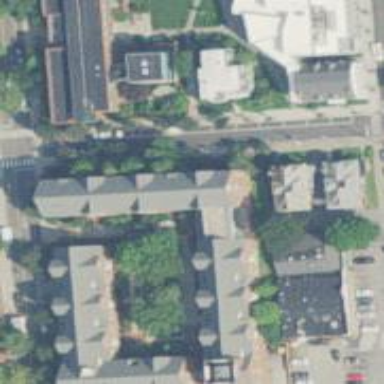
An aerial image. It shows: Building.